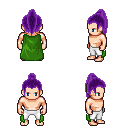
a pixel art fantasy rpg character, male body template, human, light skin, green cape, white pants, purple long topknot hairstyle, four views (front, back, left, right), 2x2 character sprite sheet, small pixel art, hard edges, no anti-aliasing